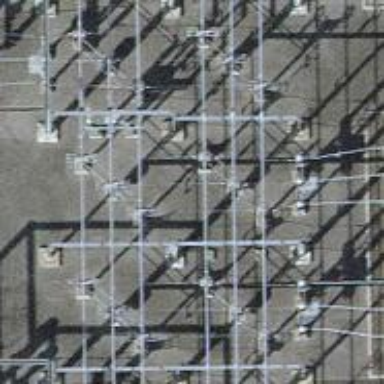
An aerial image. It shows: Power line with 3 cables in bay configuration.